Interaction volume radius: 5 \u00c5
Interaction volume height: 10 \u00c5
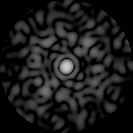
Disorder parameter: 0.8832